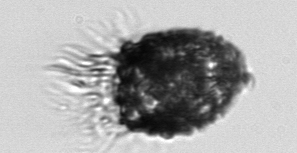
Label: Stenosemella_pacifica